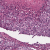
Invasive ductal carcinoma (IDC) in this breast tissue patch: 1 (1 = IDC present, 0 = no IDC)